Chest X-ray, AP view. Patient: 33 years old, sex M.
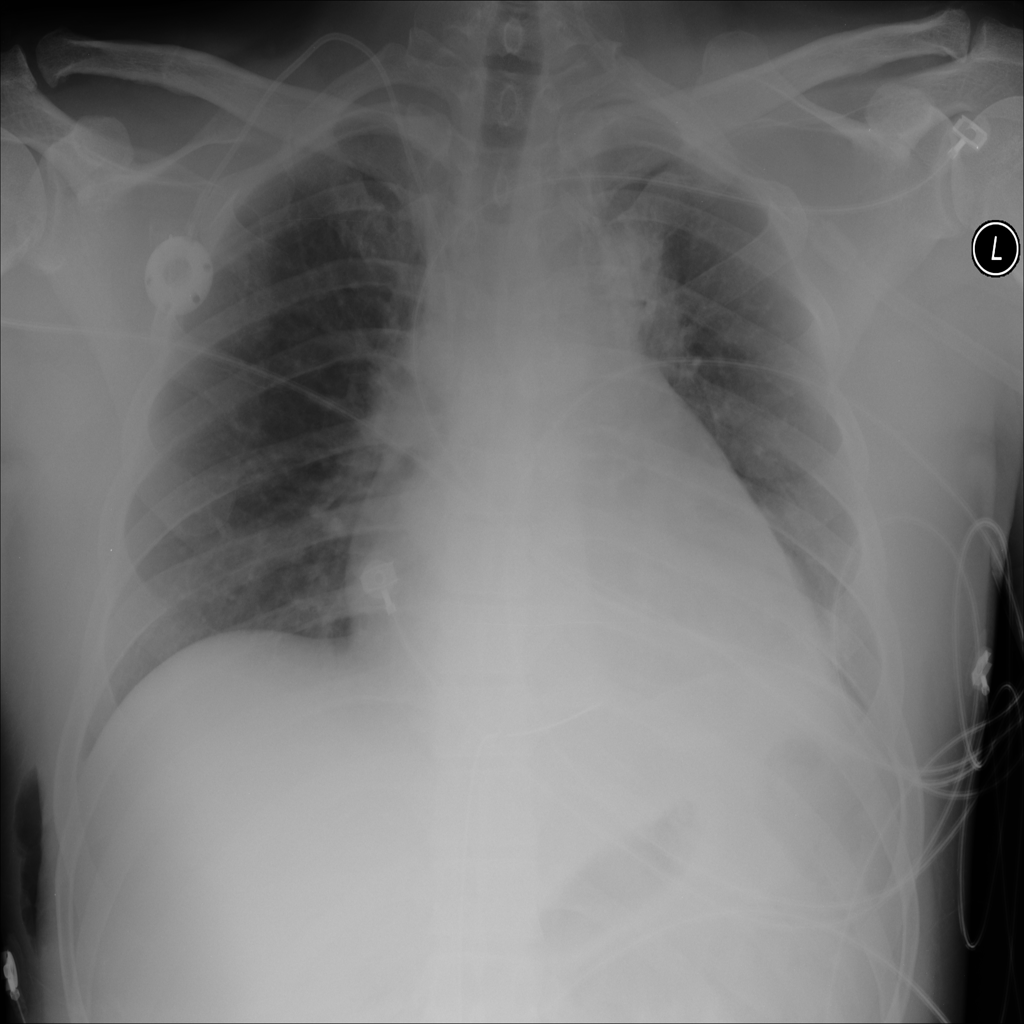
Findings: Cardiomegaly, Effusion